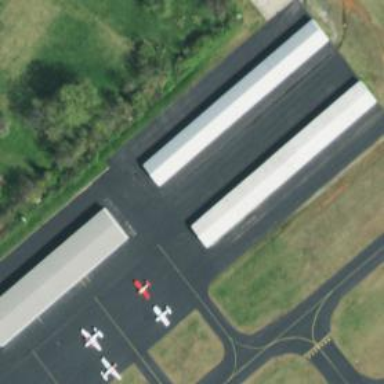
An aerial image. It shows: Image of taxiway at airport.